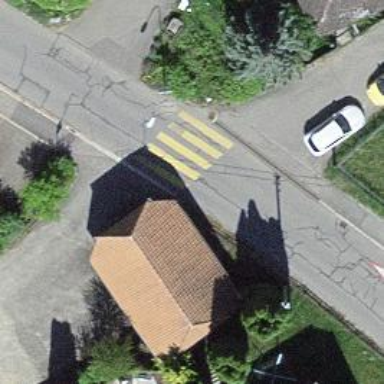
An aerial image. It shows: Uncontrolled road crossing with markings.